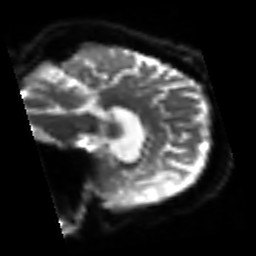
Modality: sbref
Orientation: sagittal
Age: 76
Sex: female
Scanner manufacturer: siemens
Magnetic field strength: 3 T
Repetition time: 3.2 s
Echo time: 0.081 s